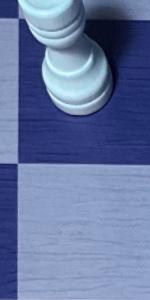
Label: Empty